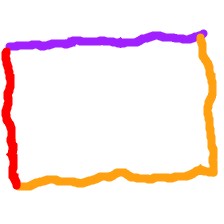
Shape: rectangle